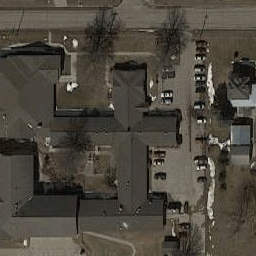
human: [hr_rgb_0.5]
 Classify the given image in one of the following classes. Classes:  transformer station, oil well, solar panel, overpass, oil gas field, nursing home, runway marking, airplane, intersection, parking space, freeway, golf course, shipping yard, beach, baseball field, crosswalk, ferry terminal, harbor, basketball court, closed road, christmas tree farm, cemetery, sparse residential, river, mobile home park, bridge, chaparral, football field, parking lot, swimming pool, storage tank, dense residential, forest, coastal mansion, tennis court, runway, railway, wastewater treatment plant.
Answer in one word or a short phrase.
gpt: nursing home